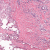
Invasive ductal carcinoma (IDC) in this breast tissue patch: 1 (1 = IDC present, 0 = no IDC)